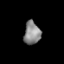
Tissue: lung
Cell type: Epithelial cells
Senescence score: 0.2254
Nuclear area (px): 369
Mean DAPI intensity: 137.686